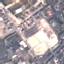
Label: Industrial